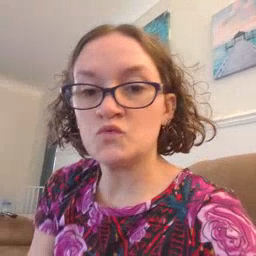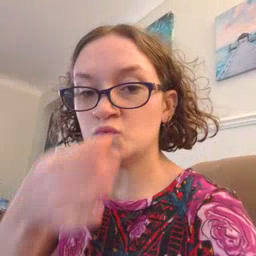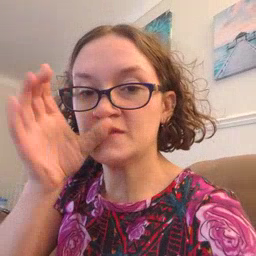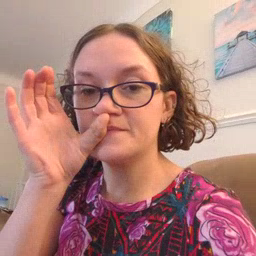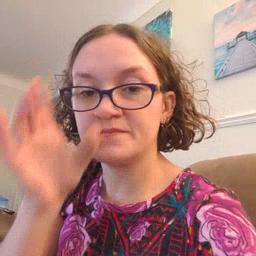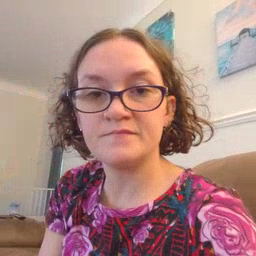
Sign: drink